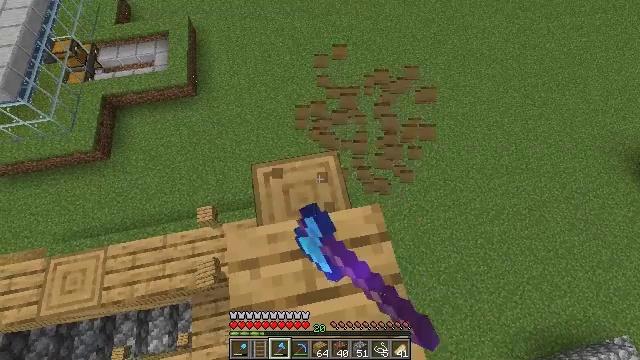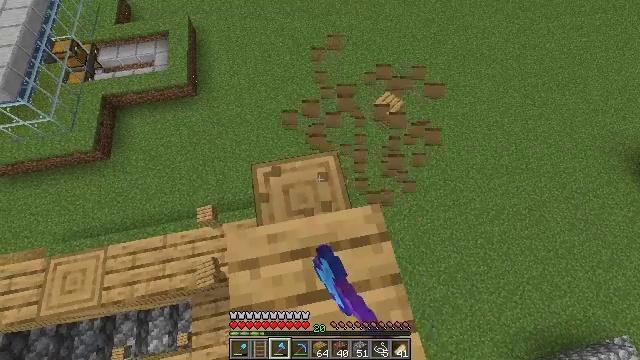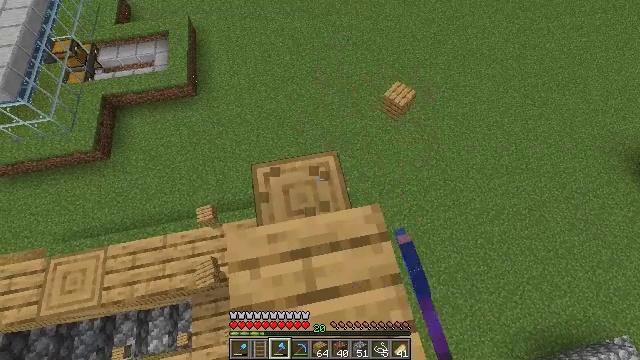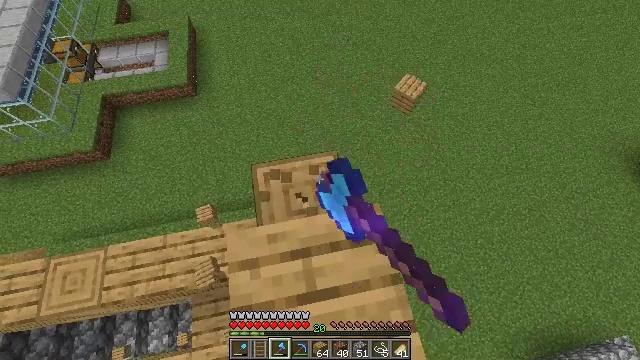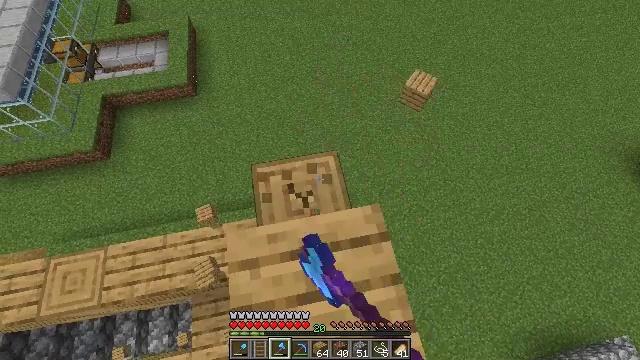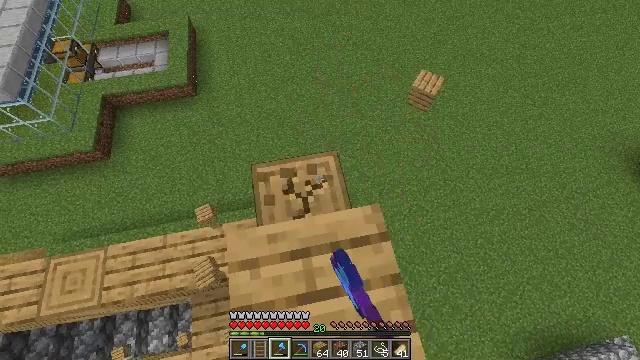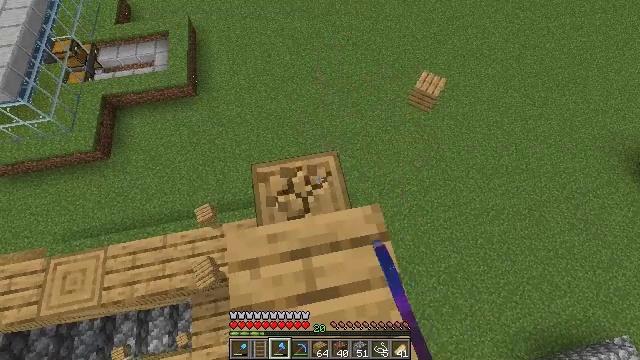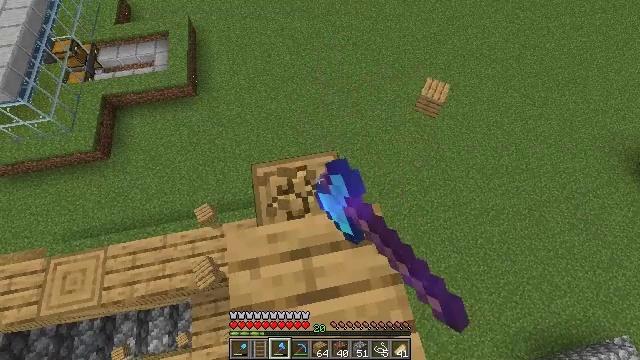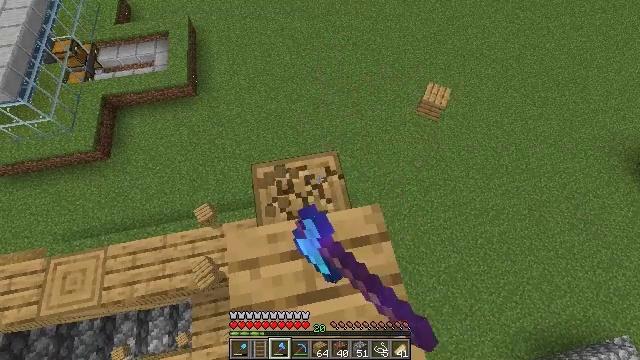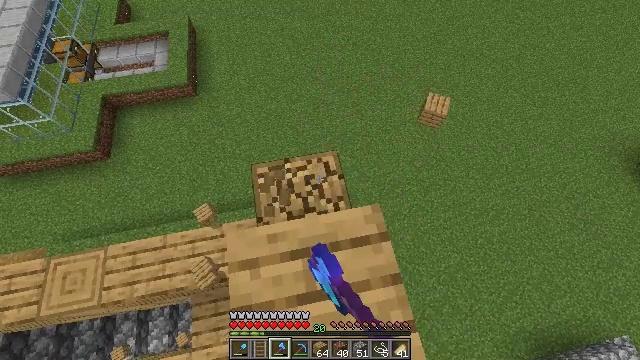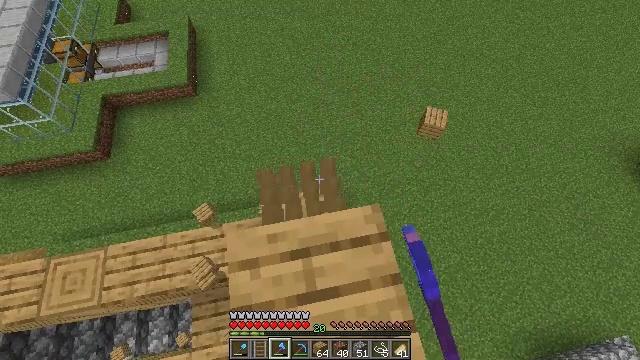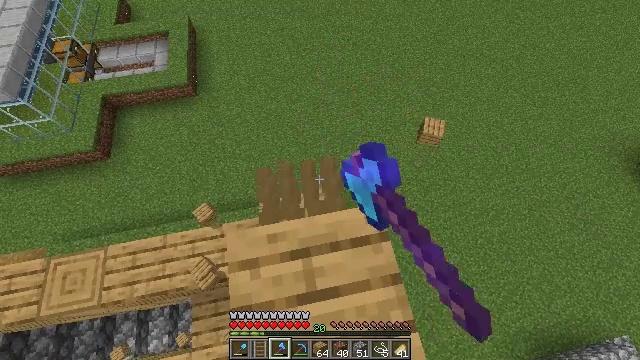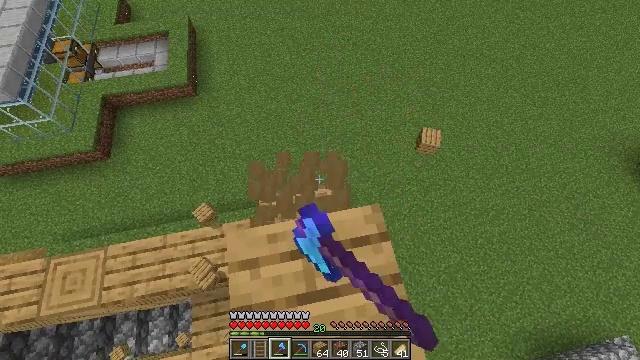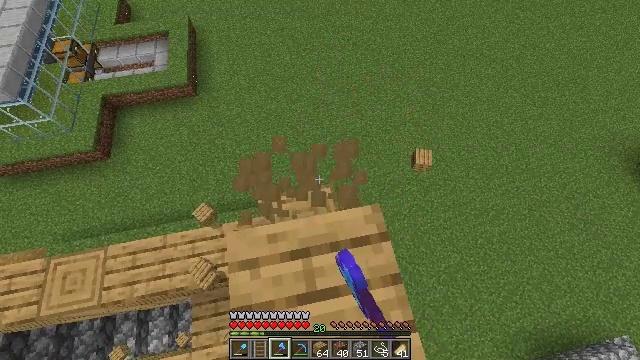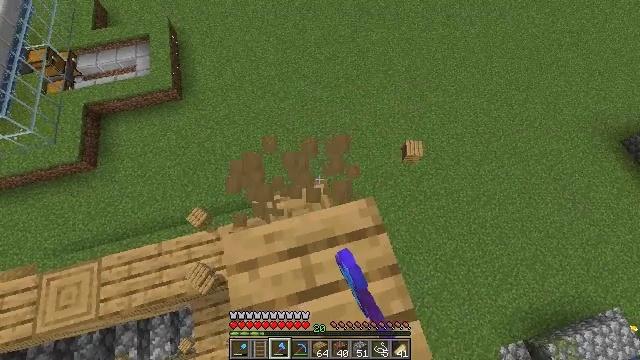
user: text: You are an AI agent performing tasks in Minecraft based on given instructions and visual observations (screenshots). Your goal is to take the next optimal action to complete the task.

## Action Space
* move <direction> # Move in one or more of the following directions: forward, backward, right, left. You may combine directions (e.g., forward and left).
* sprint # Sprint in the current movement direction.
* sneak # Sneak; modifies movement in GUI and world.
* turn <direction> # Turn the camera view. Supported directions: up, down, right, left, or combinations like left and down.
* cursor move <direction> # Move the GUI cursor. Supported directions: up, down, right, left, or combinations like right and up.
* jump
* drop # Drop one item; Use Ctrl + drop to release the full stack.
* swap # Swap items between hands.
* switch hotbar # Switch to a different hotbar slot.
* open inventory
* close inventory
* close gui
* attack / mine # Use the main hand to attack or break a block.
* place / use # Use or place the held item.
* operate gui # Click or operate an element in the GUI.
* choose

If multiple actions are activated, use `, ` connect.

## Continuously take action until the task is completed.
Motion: motion action
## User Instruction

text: Gather stripped oak log from a tree.
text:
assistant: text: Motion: attack / mine
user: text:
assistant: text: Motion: attack / mine
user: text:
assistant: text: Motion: attack / mine
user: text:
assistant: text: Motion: attack / mine
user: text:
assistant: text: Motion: attack / mine
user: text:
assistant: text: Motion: attack / mine
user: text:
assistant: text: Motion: attack / mine
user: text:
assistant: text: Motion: attack / mine
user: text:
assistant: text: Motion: attack / mine
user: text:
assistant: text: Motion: attack / mine
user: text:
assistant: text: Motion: attack / mine
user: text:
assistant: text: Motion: attack / mine
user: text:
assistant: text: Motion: attack / mine
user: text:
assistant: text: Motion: turn right, attack / mine
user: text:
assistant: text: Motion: attack / mine